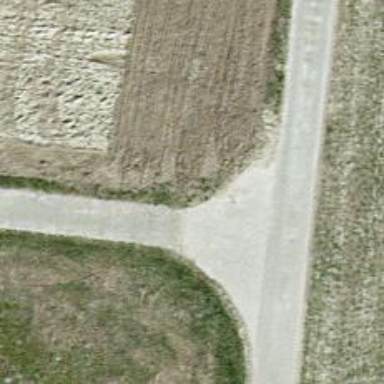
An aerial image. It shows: Well-maintained track road with grade 1 tracktype.